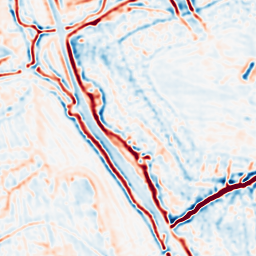
Category: multiscale
Decomposition family: log
Decomposition parameters: sigma: 2
Upsampling method: sinc_blackman
Upsampling parameters: scale: 8
kernel_size: 16
Upsampling scale: 8